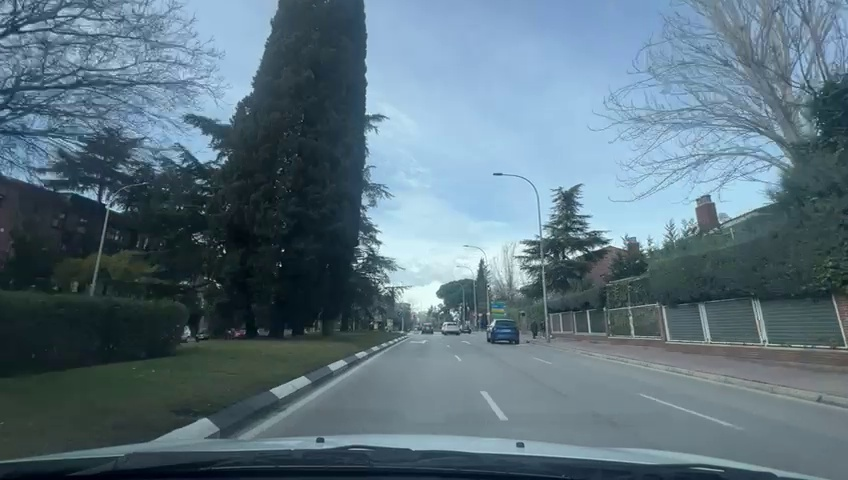
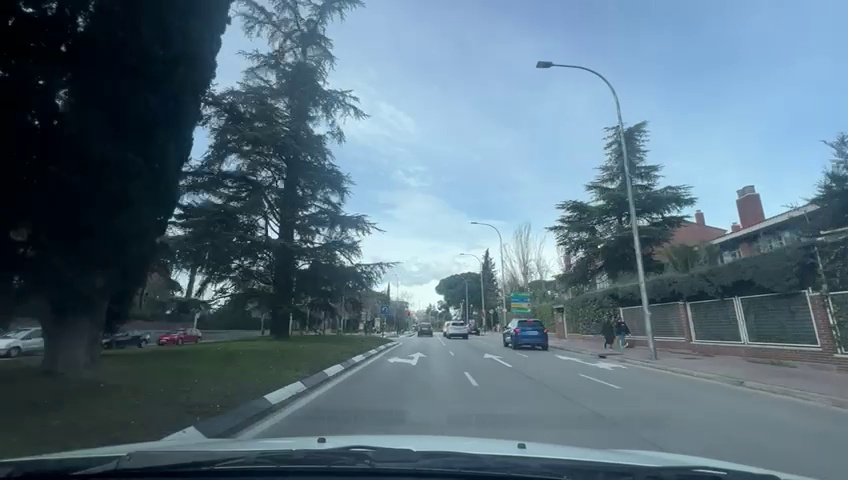
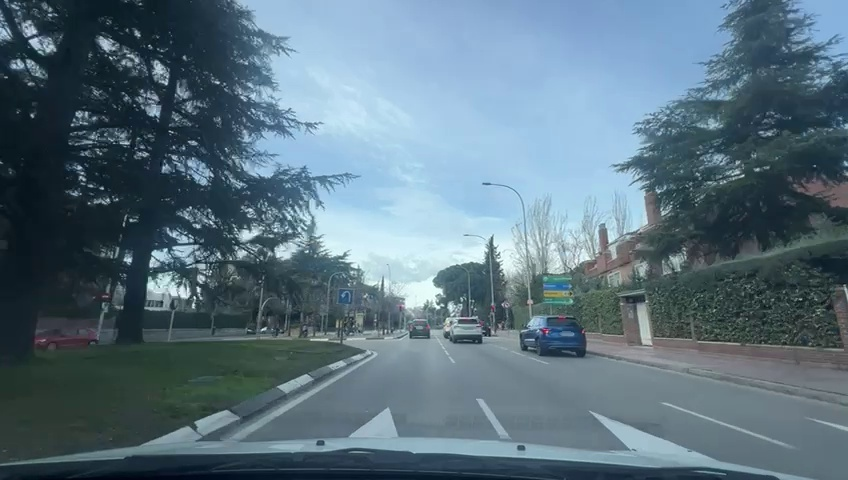
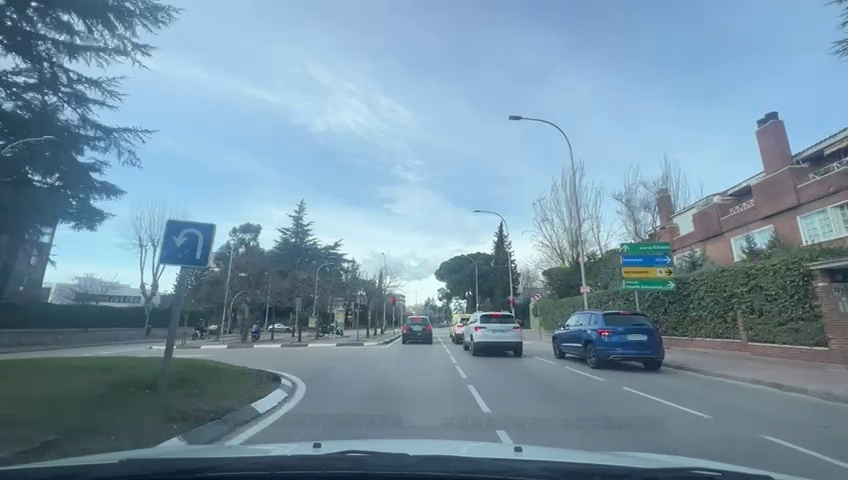
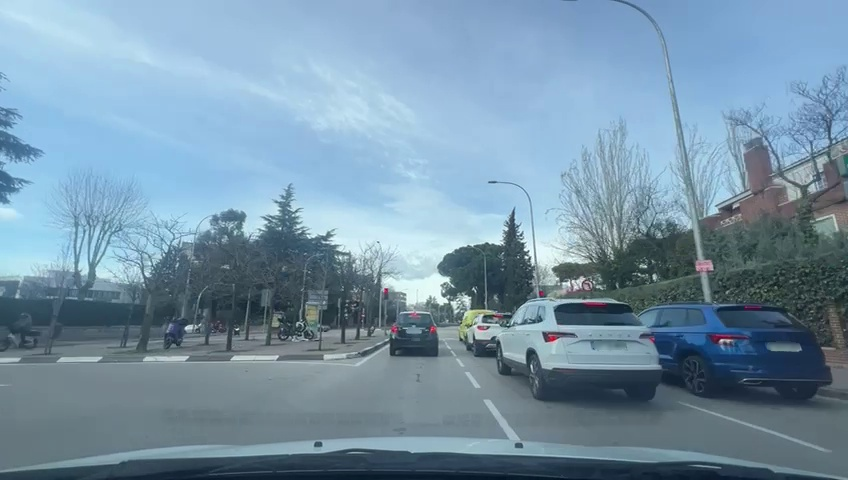
Situation: Traffic light
Question: Do you observe any red traffic light regulating the ego lane?
Answer: Yes
Reasoning: Yes there is a traffic light ahead and it is showing red.

Situation: Traffic light
Question: What is the color of the traffic light regulating the ego lane?
Answer: Red
Reasoning: the traffic light which is in front of the ego lane is displaying red light.

Situation: Traffic light
Question: Is the ego vehicle positioned in a dedicated right-turn lane before the traffic light?
Answer: No
Reasoning: The ego vehicle is placed in a left-turn-only lance before reaching to the red traffic light.

Situation: Traffic light
Question: Is the ego vehicle positioned in a dedicated left-turn lane before the traffic light?
Answer: Yes
Reasoning: before reaching to the red traffic light, the ego vehicle is located in a left-turn-only lane indicated by road markings.

Situation: Traffic light
Question: Are multiple traffic lights regulating the ego direction of travel displaying different colors simultaneously?
Answer: No
Reasoning: we can see two traffic lights ahead and both are showing red